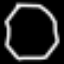
Label: octagon